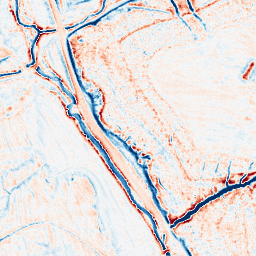
Category: edge_preserving
Decomposition family: anisotropic_diffusion
Decomposition parameters: iterations: 20
kappa: 50
gamma: 0.15
Upsampling method: sinc_hamming
Upsampling parameters: scale: 8
kernel_size: 16
Upsampling scale: 8